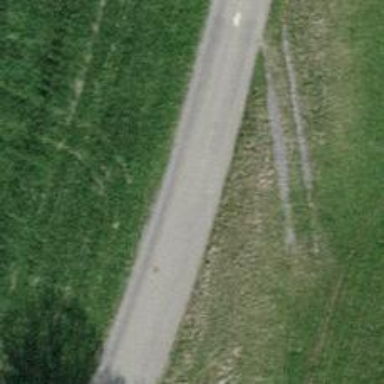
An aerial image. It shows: Unclassified road with asphalt surface.